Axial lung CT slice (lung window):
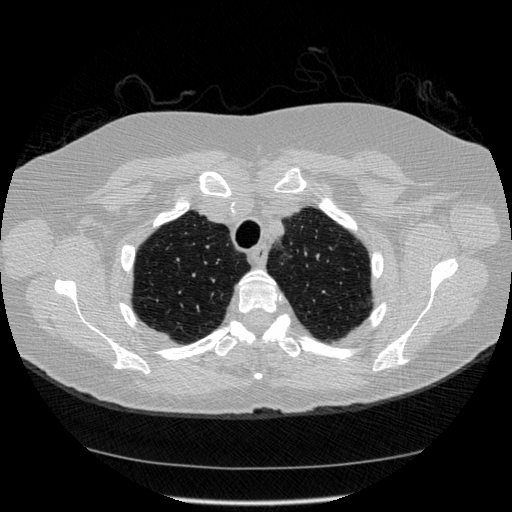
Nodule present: no